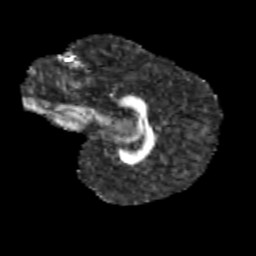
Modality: FA
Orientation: sagittal
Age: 11
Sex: male
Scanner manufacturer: siemens
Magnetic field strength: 3 T
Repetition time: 3.8 s
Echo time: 0.07 s